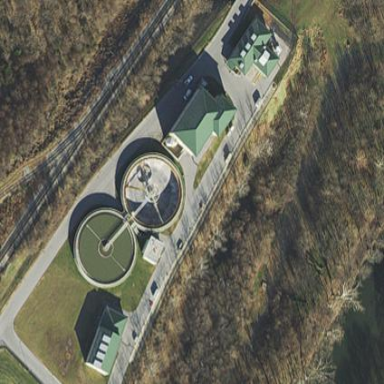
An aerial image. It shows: Wastewater plant.